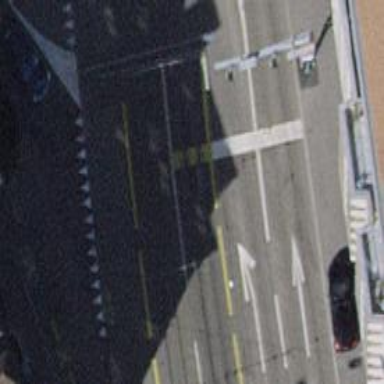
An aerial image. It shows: Road with traffic signals.